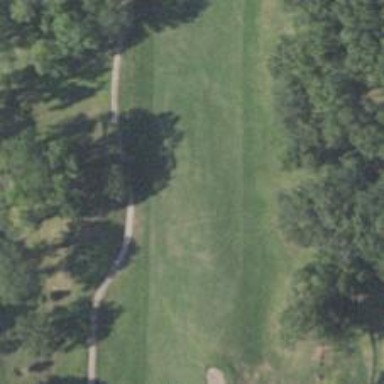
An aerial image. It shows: View of golf hole.